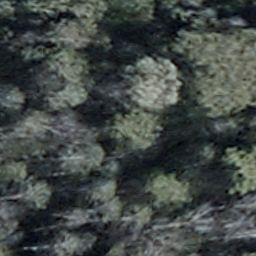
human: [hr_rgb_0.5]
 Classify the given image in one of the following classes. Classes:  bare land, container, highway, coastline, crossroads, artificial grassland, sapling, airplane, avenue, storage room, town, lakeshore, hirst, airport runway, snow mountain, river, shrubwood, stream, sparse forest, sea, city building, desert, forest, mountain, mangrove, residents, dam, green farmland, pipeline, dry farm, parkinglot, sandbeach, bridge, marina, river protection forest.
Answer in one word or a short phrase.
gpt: shrubwood